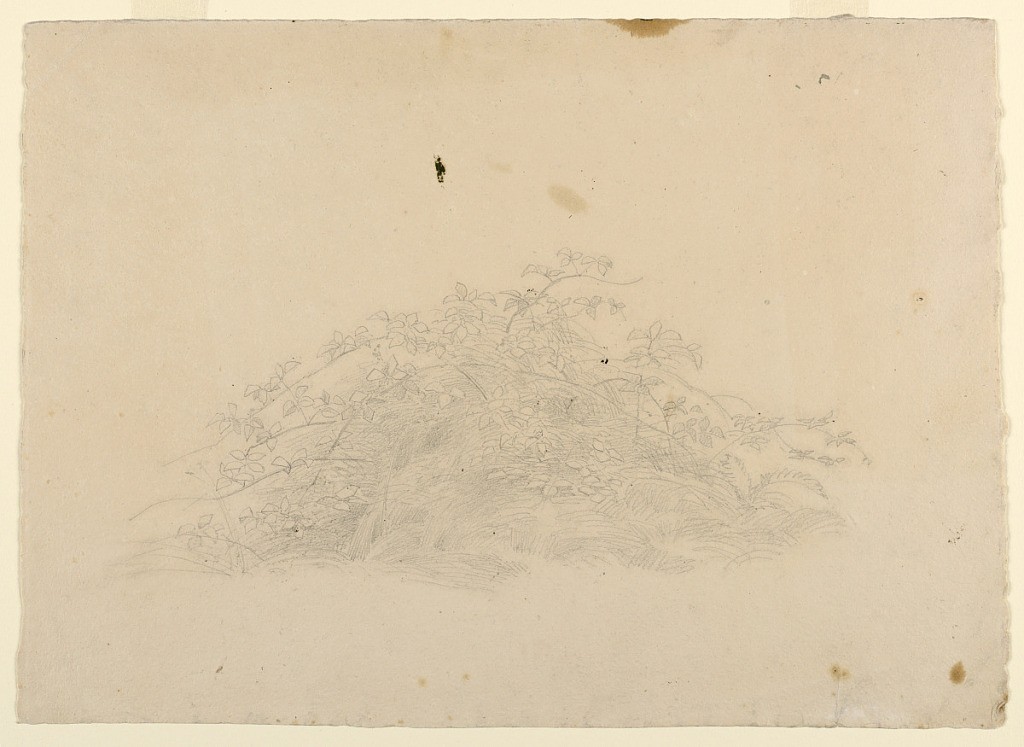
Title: Study of foliage
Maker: William Stanley Haseltine, American, 1835–1900
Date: ca. 1857
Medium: Graphite on paper
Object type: Drawing
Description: Sketch of a plant with leaves.